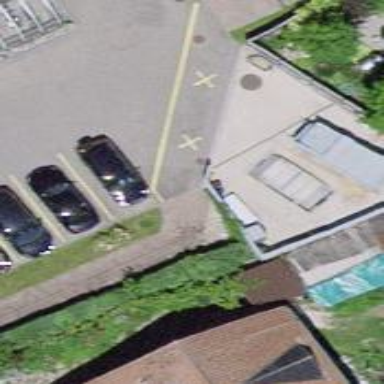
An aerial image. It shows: Footway made of paving stones.